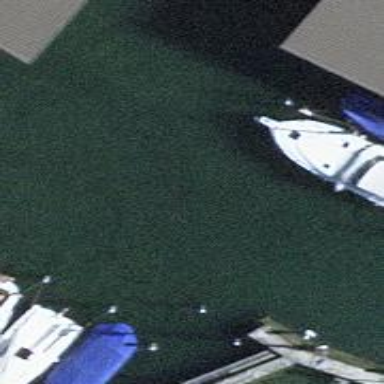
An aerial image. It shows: Boatyard located near waterway.